Aerial crown-view tile of a tropical tree (Barro Colorado Island, Panama), acquired 20240611:
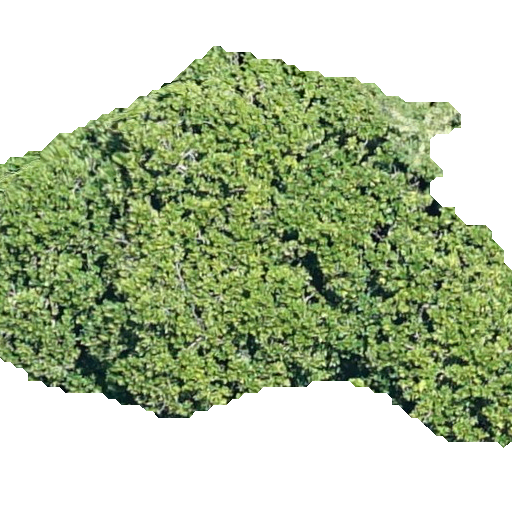
Species: Anacardium excelsum
GBIF accepted scientific name: Anacardium excelsum
Crown area: 246.604 m²